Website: macys
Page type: delivery-shipping
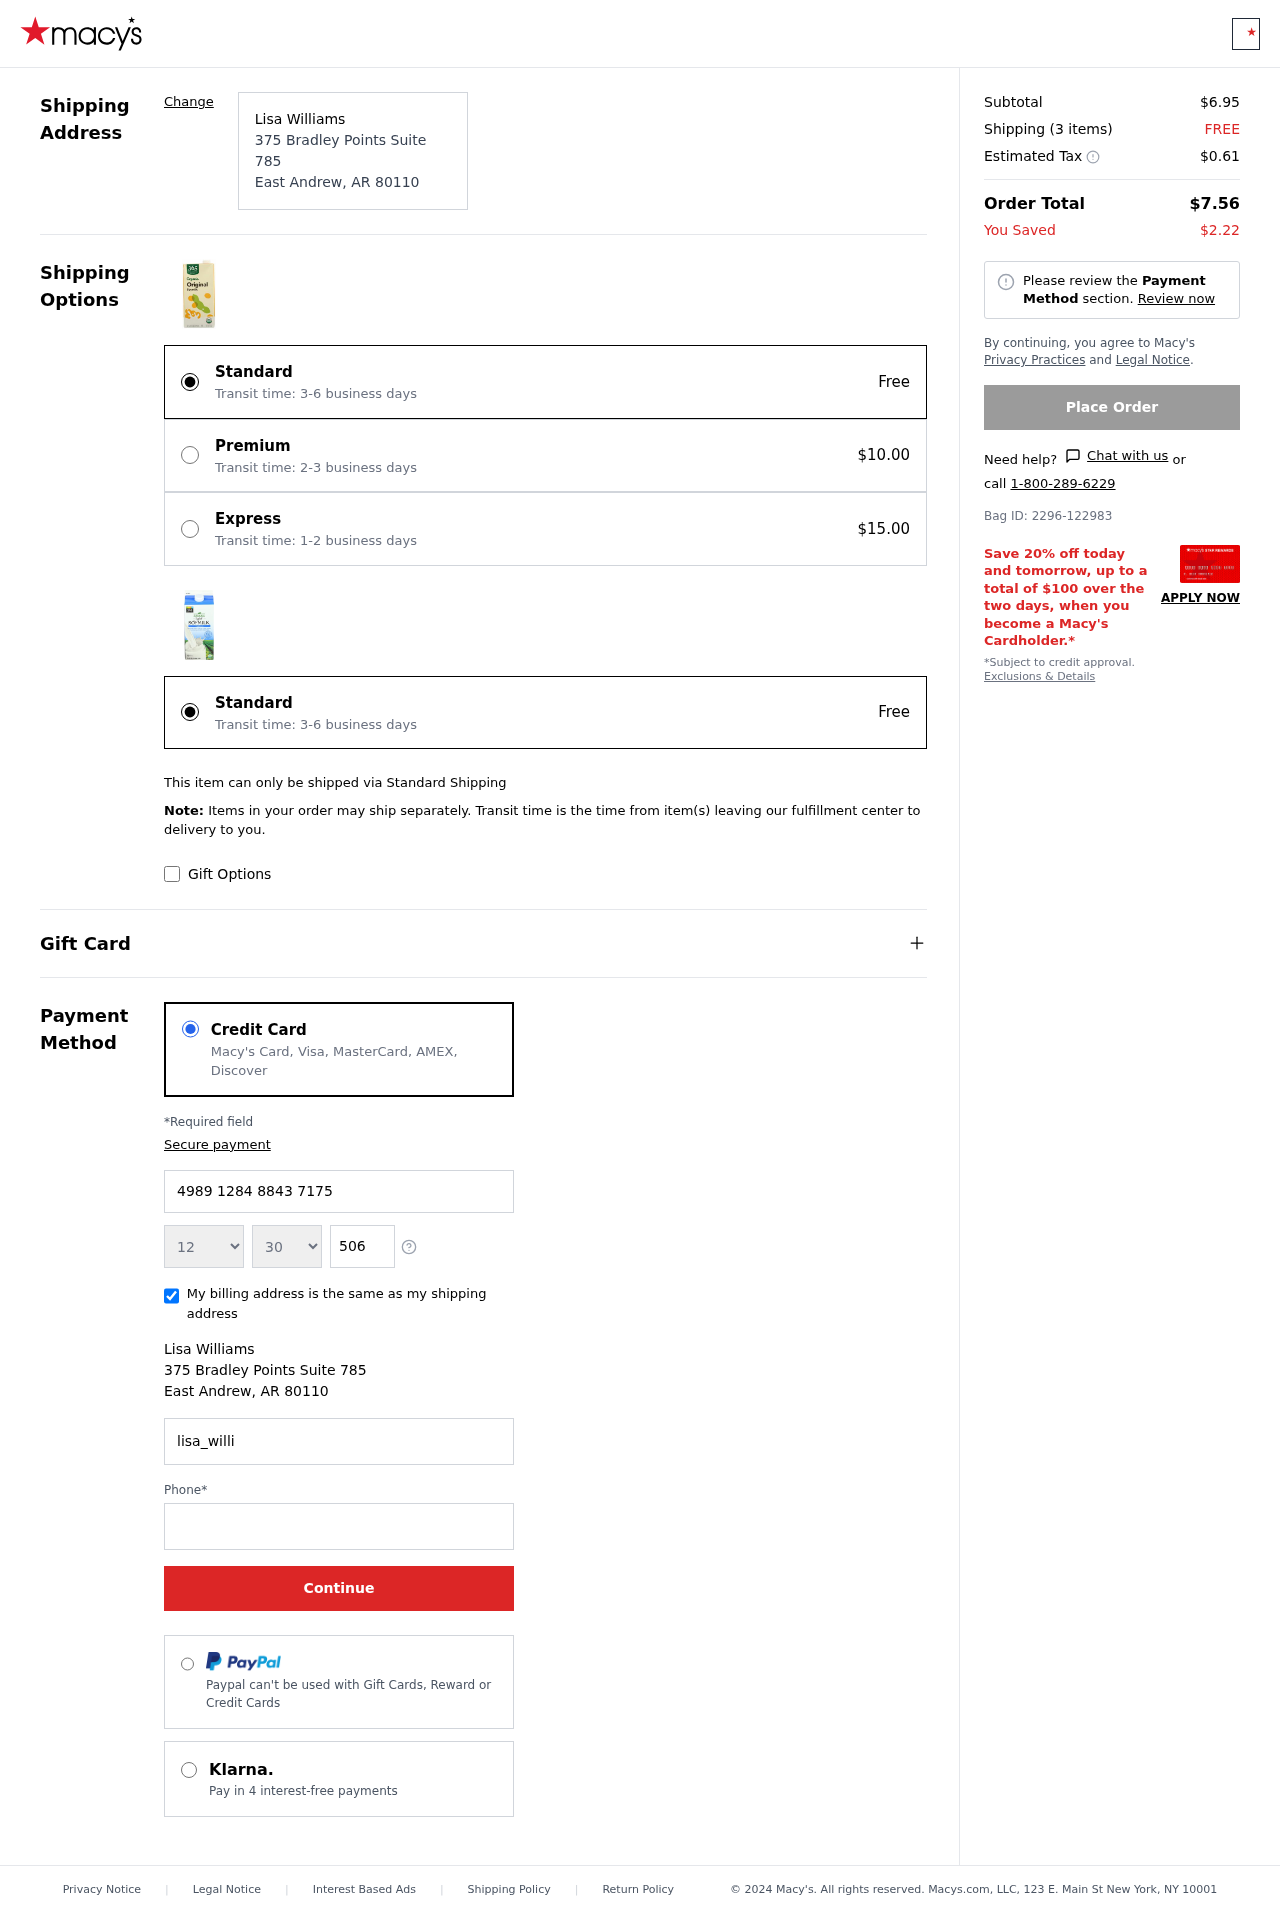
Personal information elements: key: PII_CARD_EXPIRY_MONTH
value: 12
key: PII_CARD_EXPIRY_YEAR
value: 30
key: PII_CITY
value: East Andrew
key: PII_CITY_STATE_ZIP
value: East Andrew, AR 80110
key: PII_FULLNAME
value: Lisa Williams
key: PII_POSTCODE
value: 80110
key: PII_STATE_ABBR
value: AR
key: PII_STREET
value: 375 Bradley Points Suite 785
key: PII_CARD_NUMBER
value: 4989 1284 8843 7175
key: PII_CARD_CVV
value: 506
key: PII_EMAIL
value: lisa_williams@gmail.com
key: PII_PHONE
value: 7933431160
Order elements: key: ORDER_SUBTOTAL
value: $6.95
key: ORDER_NUM_ITEMS
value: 3
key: ORDER_SHIPPING_COST
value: FREE
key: ORDER_TAX
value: $0.61
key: ORDER_TOTAL
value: $7.56
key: ORDER_SAVINGS
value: $2.22
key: ORDER_BAG_ID
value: Bag ID: 2296-122983